Question: I am relatively new to Java programming, i am trying to access an anonymous objects properties, this is my object:
'''
Object tomorowWeekday = convertedTimeForAndroid(openHours, tomorrow);
'''
Inspected via the debugger, it looks as this:

I need to access the key value pair "to" and "from", there is no method such as 'tomorrowWeekday.get("from")'.
How would I access these values in an anonymous object?
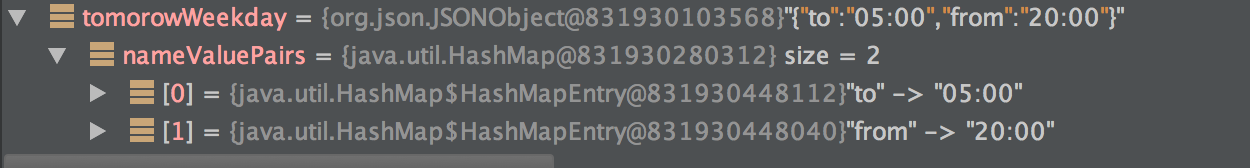
Answer: Change to
'''
JSONObject tomorowWeekday = convertedTimeForAndroid(openHours, tomorrow);
'''
You're currently setting the declared type to 'Object'. That means that you can't see any methods other than ones exposed by 'Object', even though the actual type is 'JSONObject'. Make the declared type the same as the actual type and you'll be able to see all the methods you need.
Because 'JSONObject' is a subclass of 'Object' (as indeed every class is), your current code is legal, but it means you abstract away any functionality that isn't present in 'Object'. This is sometimes a useful trick, but not one to employ unless you know why you're doing it.
(As a side note, the word is not quite appropriate here. It isn't anonymous: its name is 'tomorrowWeekday'.)